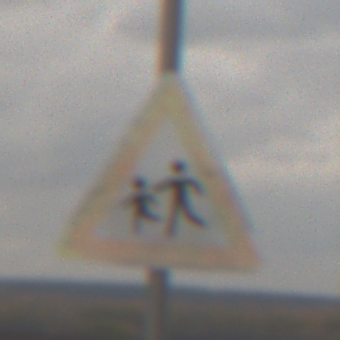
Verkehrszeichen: KinderRechts
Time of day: MorningAfternoon
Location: Outdoor (Nature)
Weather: Overcast
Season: NotSpecified
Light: Natural